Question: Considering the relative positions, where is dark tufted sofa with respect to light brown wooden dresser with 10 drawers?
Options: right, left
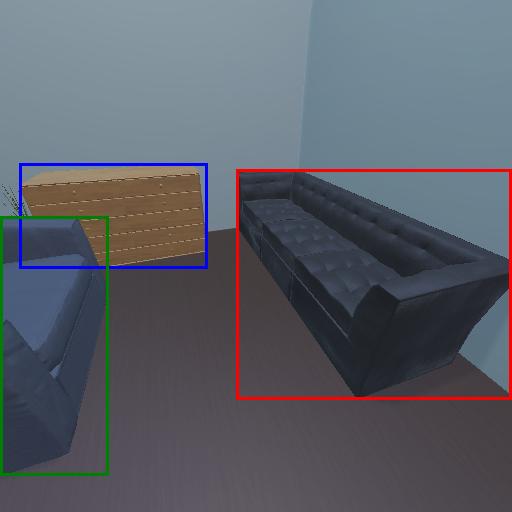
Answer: right